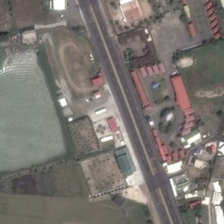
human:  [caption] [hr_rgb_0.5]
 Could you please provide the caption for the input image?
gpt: some buildings are scattered in two sides of a road in a resort .

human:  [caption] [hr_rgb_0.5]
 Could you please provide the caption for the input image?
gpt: some buildings are scattered in two sides of a road in a resort .

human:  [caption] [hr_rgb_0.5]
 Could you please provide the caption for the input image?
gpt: some buildings are scattered in two sides of a road in a resort .

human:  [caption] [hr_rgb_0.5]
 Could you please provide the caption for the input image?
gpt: some buildings are scattered in two sides of a road in a resort .

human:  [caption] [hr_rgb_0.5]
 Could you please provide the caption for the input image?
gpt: some buildings are scattered in two sides of a road in a resort .